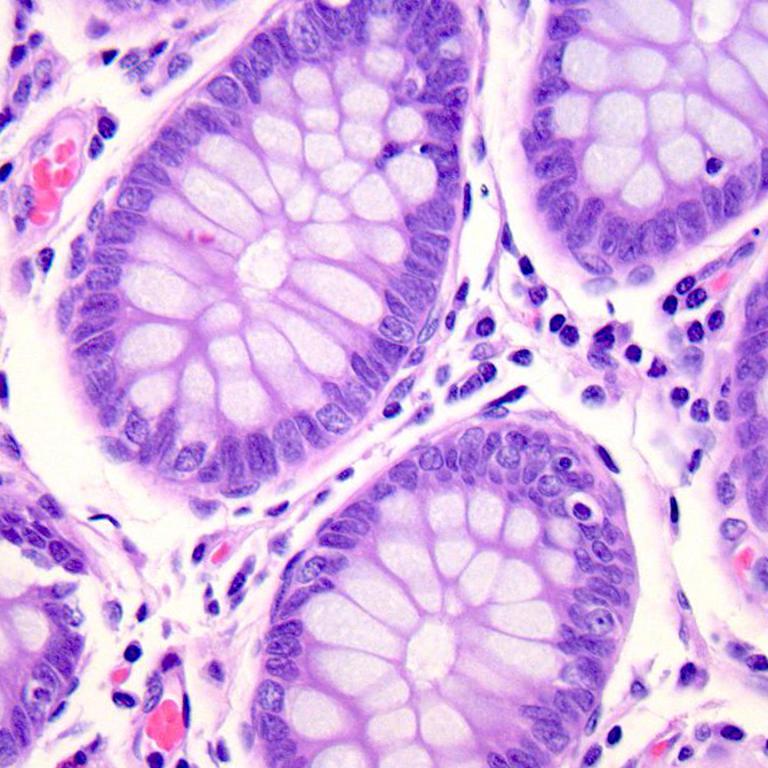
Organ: colon
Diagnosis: benign